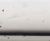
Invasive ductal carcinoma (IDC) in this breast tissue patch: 0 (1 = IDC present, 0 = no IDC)